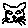
Label: cat